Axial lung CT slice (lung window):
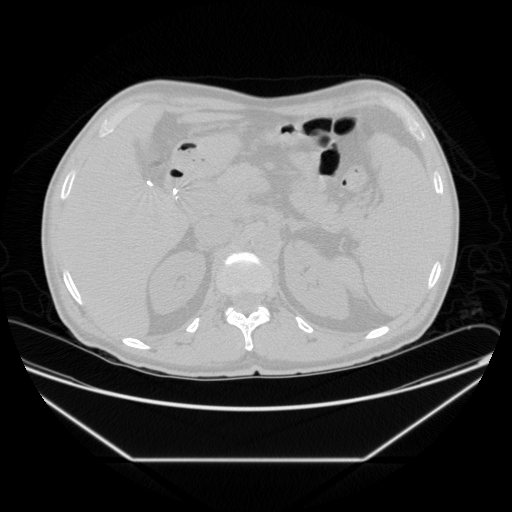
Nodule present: no